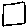
Label: square